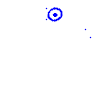
Particle: kaon